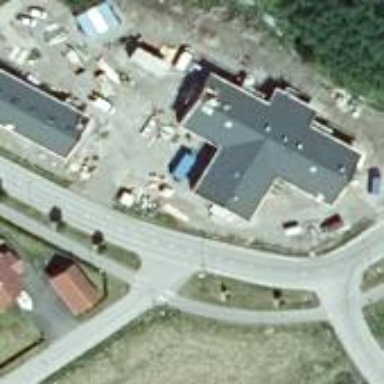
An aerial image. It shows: Building.